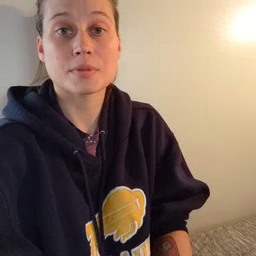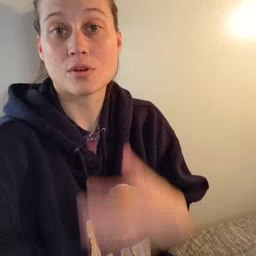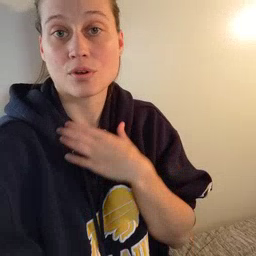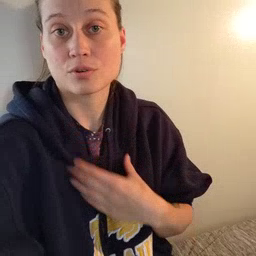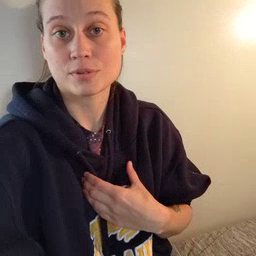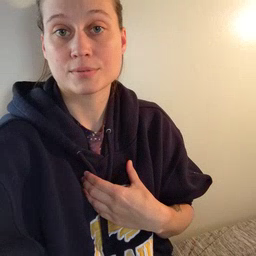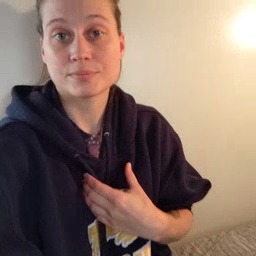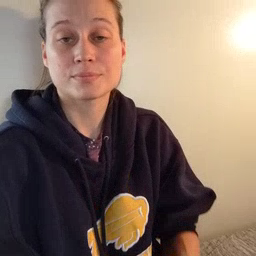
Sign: hungry